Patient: sex M, age 72
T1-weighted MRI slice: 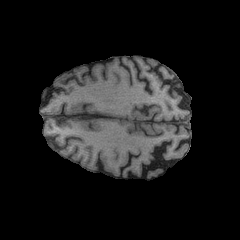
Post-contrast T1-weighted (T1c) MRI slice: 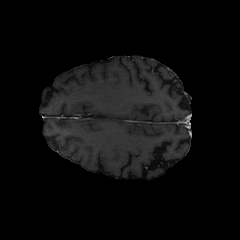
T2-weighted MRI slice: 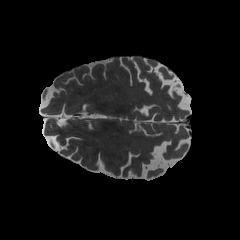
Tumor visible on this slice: no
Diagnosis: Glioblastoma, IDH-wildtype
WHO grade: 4